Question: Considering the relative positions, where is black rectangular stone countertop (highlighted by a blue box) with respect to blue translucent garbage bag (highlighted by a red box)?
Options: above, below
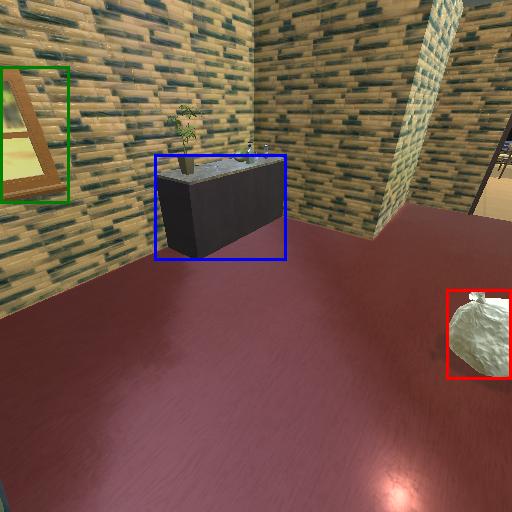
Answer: above